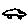
Label: car